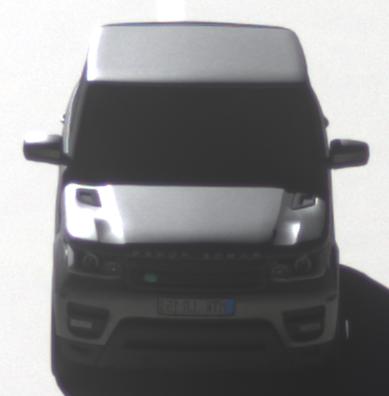
Make: Land Rover
Model: Range Rover Sport 5.0 V8 SC
Detailed model: Range Rover Sport (II)
Model produced from: 2013/09
Model produced until: 2015/07
Doors: 5
Color: gray
Road condition: dry road
Daytime: midday
Contrast: high contrast